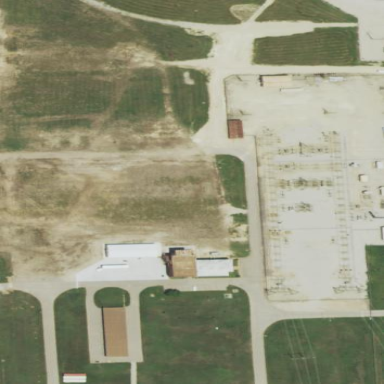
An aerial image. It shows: Fenced power substation at the transmission level.